Question: Count the number of objects in the diagram.
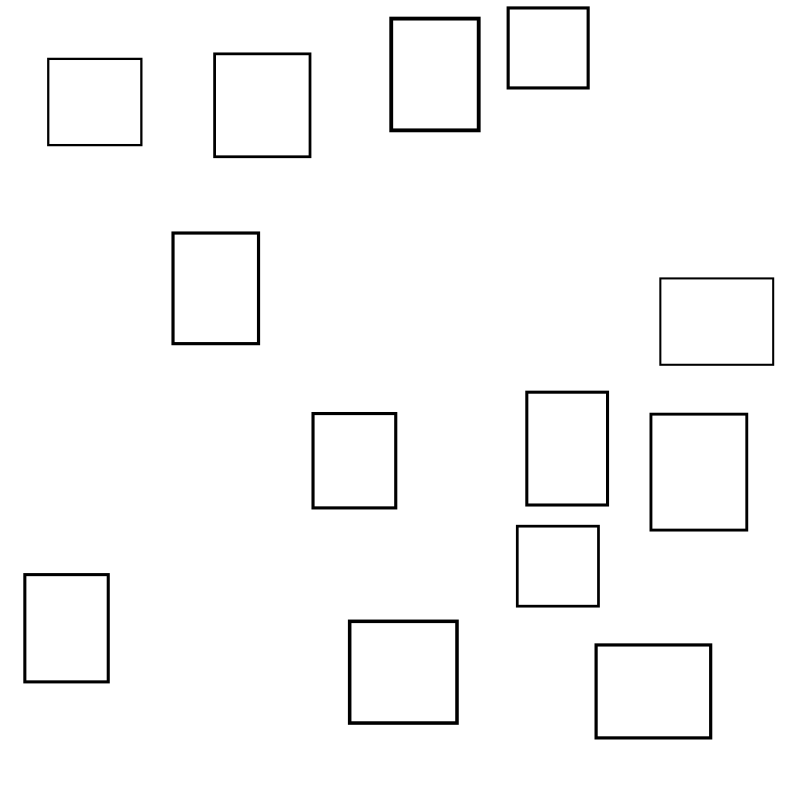
Answer: 13